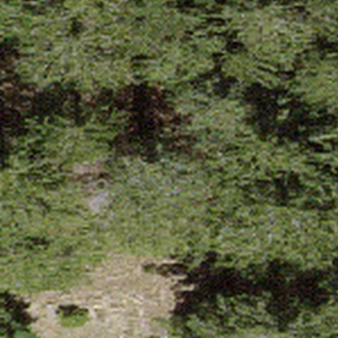
Label: other